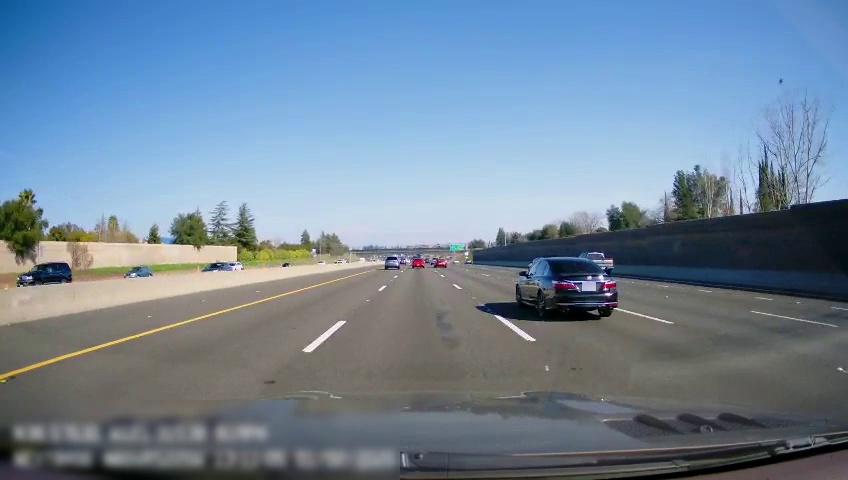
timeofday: Day
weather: Sunny
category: Drivable Space
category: Vehicles | SUV
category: Vehicles | Car
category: Vehicles | Car
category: Vehicles | Car
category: Vehicles | Car
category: Vehicles | Car
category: Vehicles | SUV
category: Vehicles | SUV
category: Vehicles | Truck
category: Vehicles | SUV
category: Lanes | Alternate Lane
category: Lanes | Current Lane
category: Lanes | Current Lane
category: Lanes | Alternate Lane
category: Lanes | Alternate Lane
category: Lanes | Alternate Lane
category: Traffic | Signs